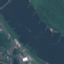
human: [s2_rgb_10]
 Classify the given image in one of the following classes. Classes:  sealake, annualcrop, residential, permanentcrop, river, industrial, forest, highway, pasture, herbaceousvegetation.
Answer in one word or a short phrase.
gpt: River